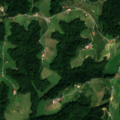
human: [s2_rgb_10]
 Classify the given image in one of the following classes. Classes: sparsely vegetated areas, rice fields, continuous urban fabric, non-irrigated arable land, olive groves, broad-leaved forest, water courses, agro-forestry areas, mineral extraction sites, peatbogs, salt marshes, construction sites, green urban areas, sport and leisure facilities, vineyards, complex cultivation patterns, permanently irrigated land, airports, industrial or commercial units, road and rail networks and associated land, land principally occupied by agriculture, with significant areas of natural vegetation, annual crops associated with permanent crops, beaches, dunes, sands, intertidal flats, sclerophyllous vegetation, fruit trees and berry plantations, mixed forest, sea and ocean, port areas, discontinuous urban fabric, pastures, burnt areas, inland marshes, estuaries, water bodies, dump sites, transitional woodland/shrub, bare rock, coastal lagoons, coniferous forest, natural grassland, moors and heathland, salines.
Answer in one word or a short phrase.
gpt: pastures, broad-leaved forest